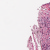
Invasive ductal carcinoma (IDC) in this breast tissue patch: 0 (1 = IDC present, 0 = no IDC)